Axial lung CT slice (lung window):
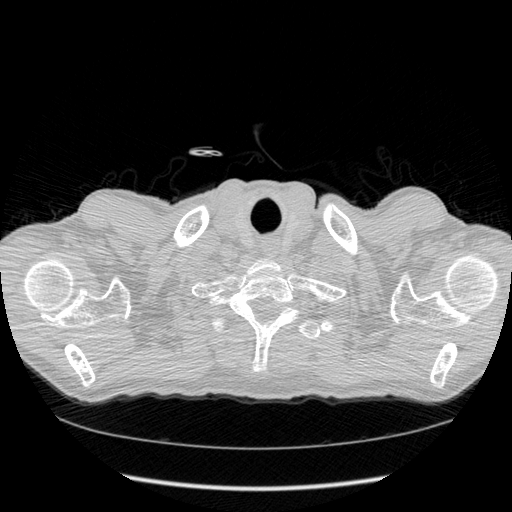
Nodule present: no